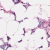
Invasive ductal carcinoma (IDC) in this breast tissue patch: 1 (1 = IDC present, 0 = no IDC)